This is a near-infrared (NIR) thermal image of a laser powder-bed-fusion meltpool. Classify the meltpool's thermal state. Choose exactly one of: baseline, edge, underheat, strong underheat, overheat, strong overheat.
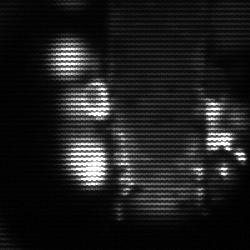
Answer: strong underheat